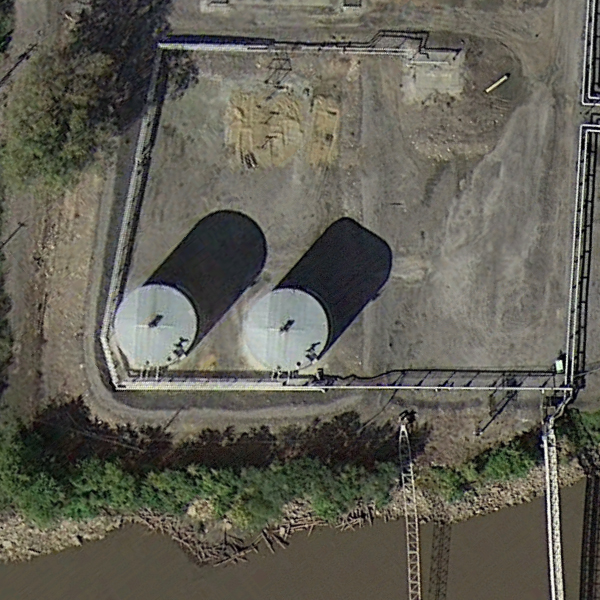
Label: StorageTanks